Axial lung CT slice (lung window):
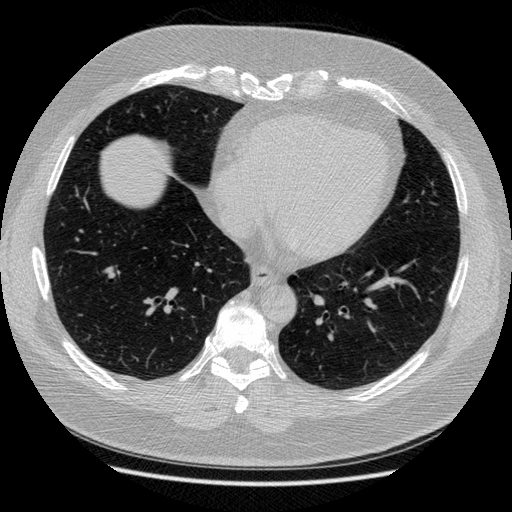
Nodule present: no